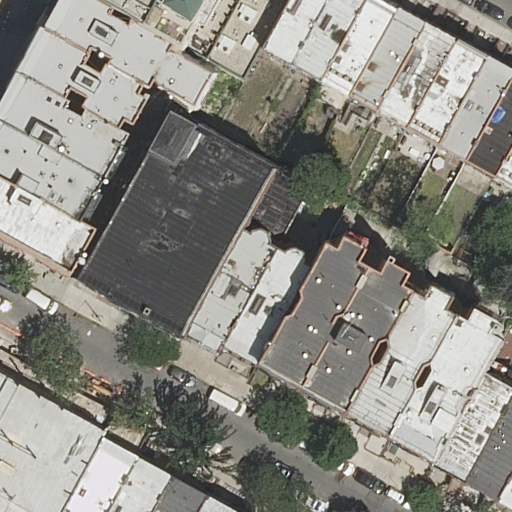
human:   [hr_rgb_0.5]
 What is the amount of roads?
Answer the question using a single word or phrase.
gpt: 1

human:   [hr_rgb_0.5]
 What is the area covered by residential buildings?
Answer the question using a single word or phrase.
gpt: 6167m2

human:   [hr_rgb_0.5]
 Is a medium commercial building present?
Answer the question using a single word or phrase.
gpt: no

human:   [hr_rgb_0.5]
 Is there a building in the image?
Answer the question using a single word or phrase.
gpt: yes

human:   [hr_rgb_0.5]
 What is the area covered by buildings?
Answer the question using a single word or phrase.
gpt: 6167m2

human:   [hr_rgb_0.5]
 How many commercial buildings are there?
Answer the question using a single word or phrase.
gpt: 0

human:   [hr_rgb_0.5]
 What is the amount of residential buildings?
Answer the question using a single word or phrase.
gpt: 31

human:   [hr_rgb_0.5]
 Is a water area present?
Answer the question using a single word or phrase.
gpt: no

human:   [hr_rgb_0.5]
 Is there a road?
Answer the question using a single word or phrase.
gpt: yes

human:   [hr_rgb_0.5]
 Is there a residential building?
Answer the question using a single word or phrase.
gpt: yes

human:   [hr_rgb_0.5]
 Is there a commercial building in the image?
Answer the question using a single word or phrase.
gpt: no

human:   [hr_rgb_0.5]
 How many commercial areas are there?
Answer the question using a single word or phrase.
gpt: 0

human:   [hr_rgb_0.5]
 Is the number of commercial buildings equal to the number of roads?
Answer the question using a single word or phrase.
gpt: no

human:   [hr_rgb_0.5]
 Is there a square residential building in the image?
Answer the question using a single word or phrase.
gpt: no

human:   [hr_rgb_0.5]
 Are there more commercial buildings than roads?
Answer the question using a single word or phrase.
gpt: no

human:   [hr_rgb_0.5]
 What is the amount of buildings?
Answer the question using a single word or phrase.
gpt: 31

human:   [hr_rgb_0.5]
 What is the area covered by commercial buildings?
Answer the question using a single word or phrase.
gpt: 0m2

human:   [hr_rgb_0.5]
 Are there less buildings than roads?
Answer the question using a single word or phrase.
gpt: no

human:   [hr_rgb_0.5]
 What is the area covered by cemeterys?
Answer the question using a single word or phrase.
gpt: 0m2

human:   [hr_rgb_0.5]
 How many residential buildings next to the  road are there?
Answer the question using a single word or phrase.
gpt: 31

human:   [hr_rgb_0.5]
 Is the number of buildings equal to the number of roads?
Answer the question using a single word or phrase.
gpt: no

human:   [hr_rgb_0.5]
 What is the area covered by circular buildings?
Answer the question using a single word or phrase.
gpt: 0m2

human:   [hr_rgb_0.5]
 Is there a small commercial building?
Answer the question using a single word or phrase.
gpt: no

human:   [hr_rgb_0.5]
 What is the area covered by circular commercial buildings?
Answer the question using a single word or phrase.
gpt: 0m2

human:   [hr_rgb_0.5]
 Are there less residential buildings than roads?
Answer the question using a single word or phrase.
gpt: no

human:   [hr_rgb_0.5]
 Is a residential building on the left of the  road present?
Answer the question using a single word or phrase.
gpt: yes

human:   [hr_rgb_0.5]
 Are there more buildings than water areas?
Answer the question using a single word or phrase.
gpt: yes

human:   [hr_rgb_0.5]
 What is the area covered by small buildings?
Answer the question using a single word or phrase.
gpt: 543m2

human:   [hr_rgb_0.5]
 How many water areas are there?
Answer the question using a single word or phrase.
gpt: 0

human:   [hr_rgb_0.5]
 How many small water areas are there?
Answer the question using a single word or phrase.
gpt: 0

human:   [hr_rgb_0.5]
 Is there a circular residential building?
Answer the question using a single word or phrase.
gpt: no

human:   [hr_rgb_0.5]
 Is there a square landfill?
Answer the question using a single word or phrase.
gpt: no

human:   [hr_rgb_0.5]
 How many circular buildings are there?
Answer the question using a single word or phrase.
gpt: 0

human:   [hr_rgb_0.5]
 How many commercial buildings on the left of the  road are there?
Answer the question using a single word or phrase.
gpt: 0

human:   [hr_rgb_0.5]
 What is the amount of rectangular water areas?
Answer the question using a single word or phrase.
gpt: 0

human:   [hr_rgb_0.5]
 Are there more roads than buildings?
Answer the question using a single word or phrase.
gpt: no

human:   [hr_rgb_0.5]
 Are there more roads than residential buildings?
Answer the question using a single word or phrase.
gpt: no

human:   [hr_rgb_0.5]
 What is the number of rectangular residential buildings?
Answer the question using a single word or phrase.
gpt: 23

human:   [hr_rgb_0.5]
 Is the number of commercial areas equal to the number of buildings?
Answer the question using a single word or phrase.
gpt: no

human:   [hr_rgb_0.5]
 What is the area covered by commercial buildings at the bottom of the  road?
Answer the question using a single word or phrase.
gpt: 0m2

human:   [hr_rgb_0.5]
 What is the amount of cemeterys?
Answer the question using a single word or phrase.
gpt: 0

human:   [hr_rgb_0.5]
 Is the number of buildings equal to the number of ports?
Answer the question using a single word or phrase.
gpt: no

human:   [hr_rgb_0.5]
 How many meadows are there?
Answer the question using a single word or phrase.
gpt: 0

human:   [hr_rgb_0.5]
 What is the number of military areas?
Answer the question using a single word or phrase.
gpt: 0

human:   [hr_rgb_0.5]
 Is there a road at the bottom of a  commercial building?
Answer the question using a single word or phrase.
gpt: no

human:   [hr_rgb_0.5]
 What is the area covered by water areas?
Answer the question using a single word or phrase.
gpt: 0m2

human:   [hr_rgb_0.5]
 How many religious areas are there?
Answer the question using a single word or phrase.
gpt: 0

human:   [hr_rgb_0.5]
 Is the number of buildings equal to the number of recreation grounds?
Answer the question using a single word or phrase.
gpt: no

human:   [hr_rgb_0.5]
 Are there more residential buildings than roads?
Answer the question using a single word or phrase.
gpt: yes

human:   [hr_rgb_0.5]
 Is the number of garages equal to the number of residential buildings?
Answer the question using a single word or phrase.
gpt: no

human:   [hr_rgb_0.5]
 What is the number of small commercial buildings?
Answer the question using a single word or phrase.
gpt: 0

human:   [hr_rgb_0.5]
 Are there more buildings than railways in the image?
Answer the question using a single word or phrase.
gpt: yes

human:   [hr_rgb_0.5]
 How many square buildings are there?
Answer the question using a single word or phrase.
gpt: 0

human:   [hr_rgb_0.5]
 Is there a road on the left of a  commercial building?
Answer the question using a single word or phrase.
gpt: no

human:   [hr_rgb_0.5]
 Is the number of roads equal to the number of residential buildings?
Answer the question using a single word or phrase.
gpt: no

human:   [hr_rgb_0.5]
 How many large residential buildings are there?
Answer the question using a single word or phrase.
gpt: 2

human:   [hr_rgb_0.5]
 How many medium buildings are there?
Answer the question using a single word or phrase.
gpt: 16

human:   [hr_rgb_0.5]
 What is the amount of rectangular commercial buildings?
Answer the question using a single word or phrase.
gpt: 0

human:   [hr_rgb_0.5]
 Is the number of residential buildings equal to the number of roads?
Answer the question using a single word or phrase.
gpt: no

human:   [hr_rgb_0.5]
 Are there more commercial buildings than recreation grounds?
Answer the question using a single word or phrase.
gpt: no

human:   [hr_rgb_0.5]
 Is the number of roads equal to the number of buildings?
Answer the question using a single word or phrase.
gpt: no

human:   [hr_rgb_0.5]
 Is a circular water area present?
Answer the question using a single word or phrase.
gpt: no

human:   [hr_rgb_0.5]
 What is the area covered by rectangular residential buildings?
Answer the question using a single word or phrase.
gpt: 4159m2

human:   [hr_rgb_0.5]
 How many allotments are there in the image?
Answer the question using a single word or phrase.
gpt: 0